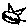
Label: cat